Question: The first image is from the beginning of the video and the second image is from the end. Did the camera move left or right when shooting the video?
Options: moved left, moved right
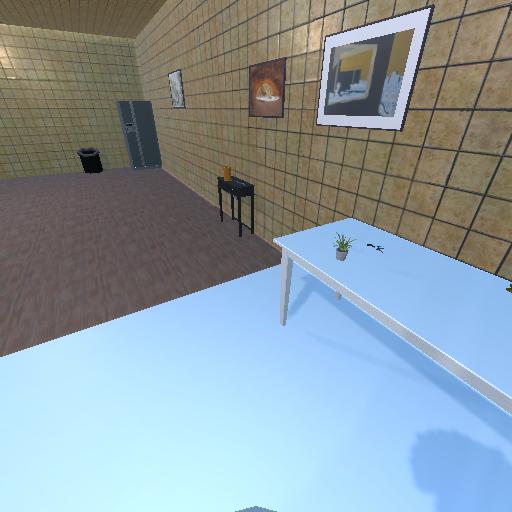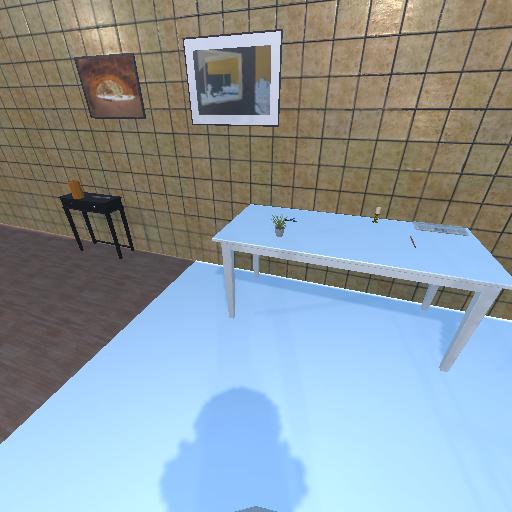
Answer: moved left